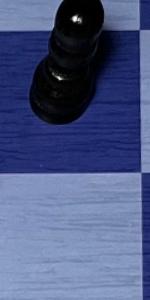
Label: Empty